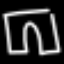
Label: pants